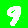
Digit: 9